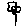
Label: flower